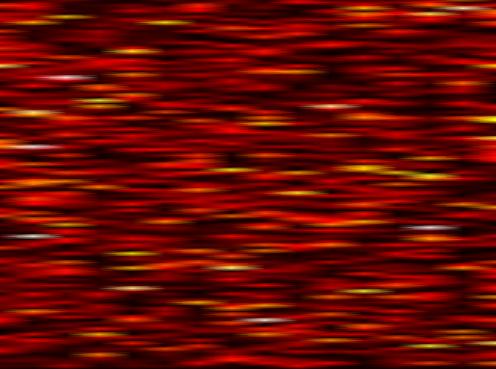
Label: UFMC